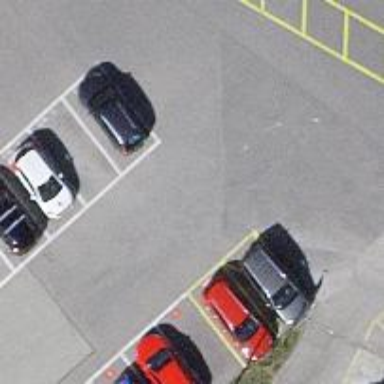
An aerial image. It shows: Asphalt parking aisle road.